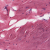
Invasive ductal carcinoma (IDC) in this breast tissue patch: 0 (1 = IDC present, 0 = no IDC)